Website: lowes
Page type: customer-info-address
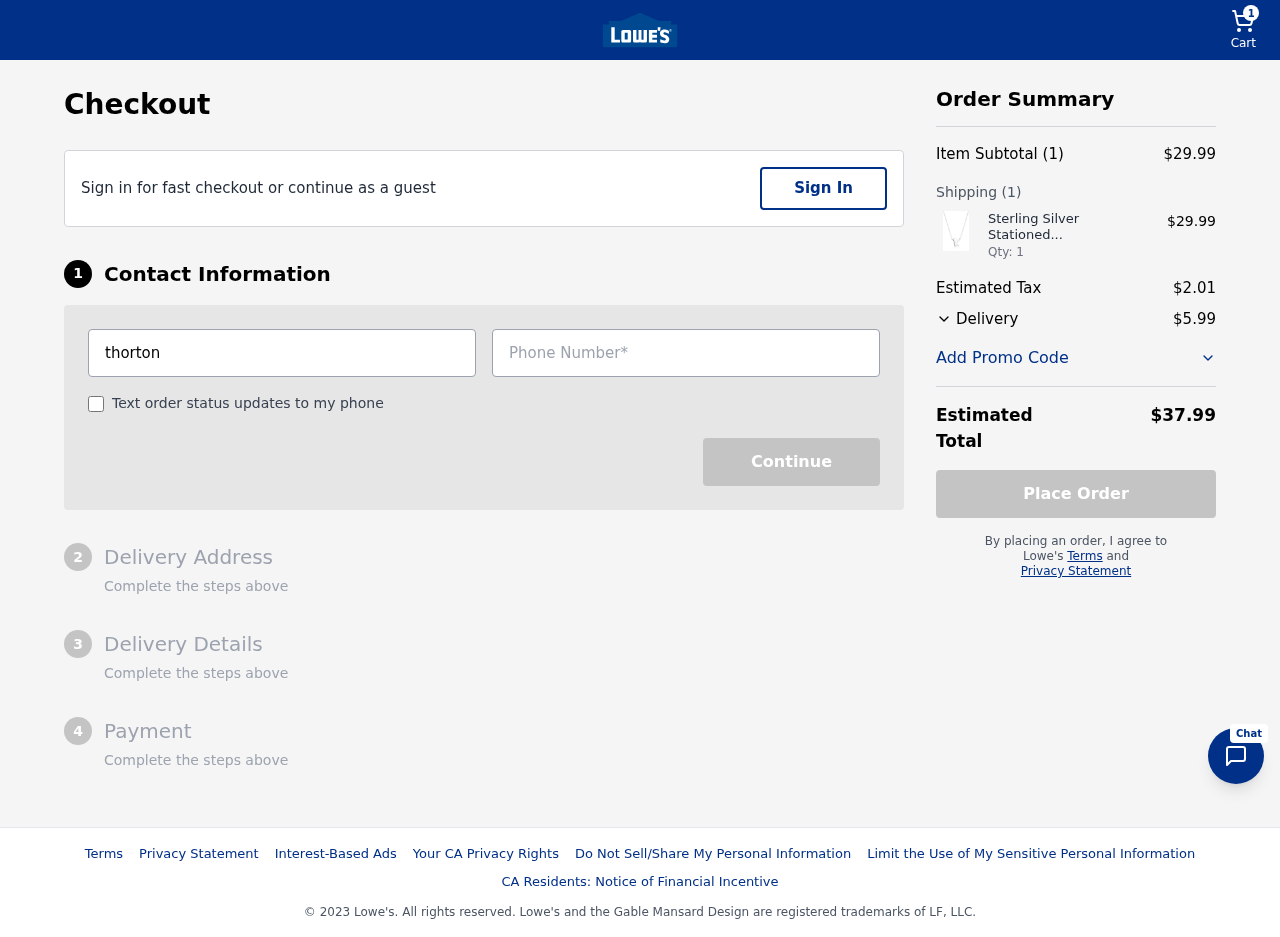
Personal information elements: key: PII_EMAIL
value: thorton@gmail.com
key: PII_PHONE
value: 3024853883
Product elements: key: PRODUCT1_NAME
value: Sterling Silver Stationed Mini State Minnesota Pendant Necklace, 16"+2" Extender
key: PRODUCT1_PRICE
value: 29.99
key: PRODUCT1_QUANTITY
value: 1
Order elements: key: ORDER_NUM_ITEMS
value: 1
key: ORDER_SUBTOTAL
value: $29.99
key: ORDER_NUM_ITEMS2
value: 1
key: ORDER_TAX
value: $2.01
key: ORDER_SHIPPING_COST
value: $5.99
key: ORDER_TOTAL
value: $37.99